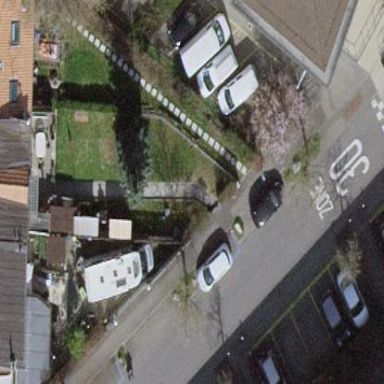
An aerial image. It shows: Garden surrounded by fence.